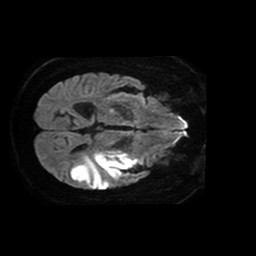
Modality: TRACE
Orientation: axial
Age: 55
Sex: male
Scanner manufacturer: philips
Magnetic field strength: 1.5 T
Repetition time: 4.069 s
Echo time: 0.1033 s